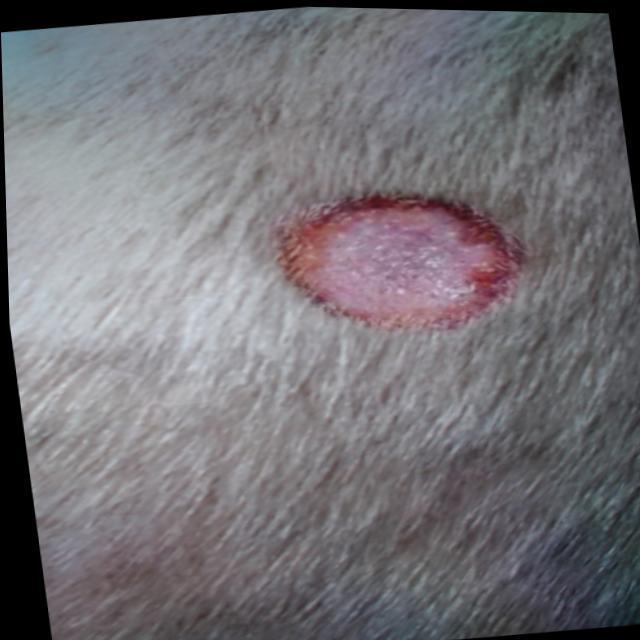
Canine ringworm (Dermatophytosis) — fungal infection caused by Microsporum or Trichophyton. Presents with circular alopecia, scaling, crusting, and broken hairs.